Field crop: maize
Growth stage: 2
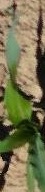
Species: maize